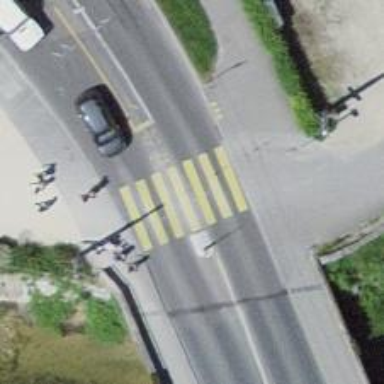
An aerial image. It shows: Fine gravel footway crossing.